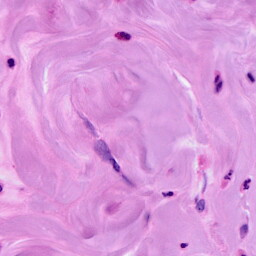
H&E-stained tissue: Breast